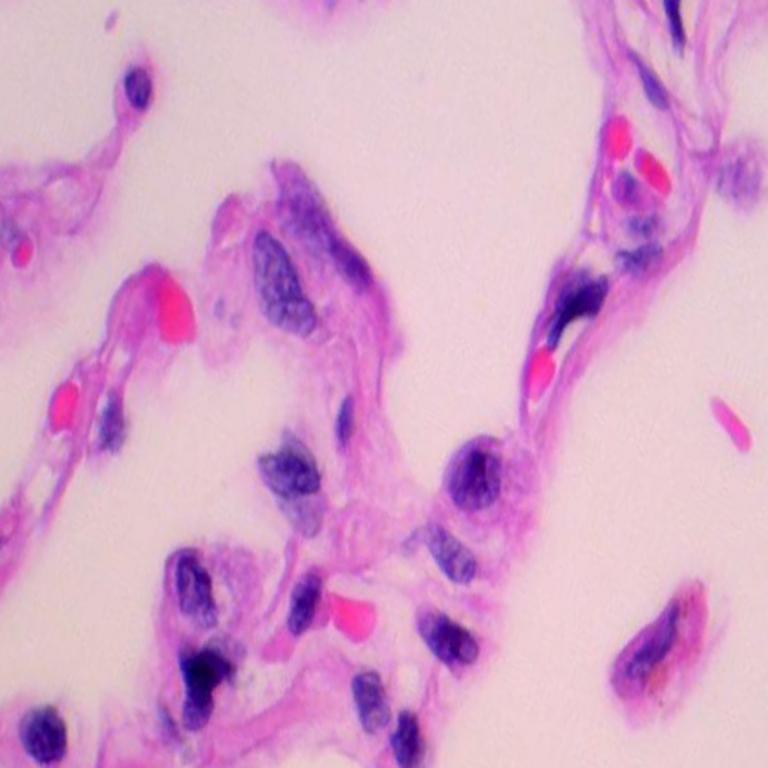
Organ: lung
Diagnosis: benign